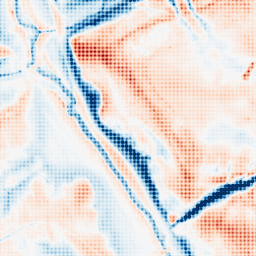
Category: classical
Decomposition family: gaussian_anisotropic
Decomposition parameters: sigma_x: 10
sigma_y: 10
Upsampling method: sinc_blackman
Upsampling parameters: scale: 4
kernel_size: 4
Upsampling scale: 4